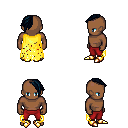
a pixel art fantasy rpg character, male body template, human, dark skin, yellow tattered cape, red pants, raven long mohawk hairstyle, gold boots, four views (front, back, left, right), 2x2 character sprite sheet, small pixel art, hard edges, no anti-aliasing